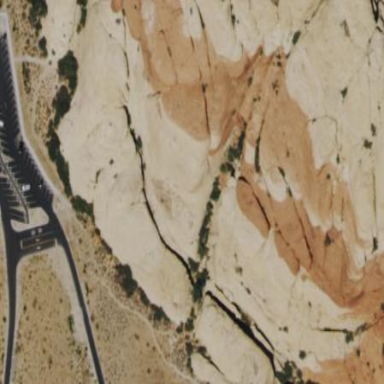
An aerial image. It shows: White cliff.